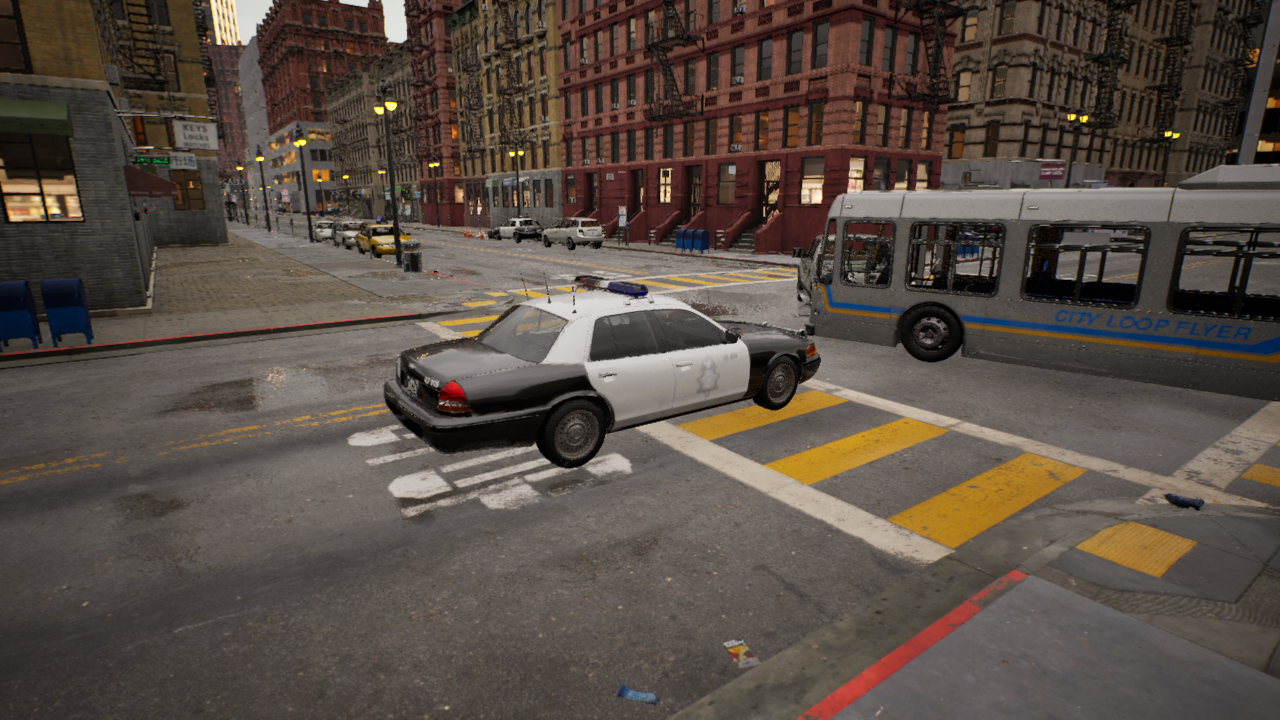
Venue: residential
Lighting: golden hour
Vehicle rig: sedan